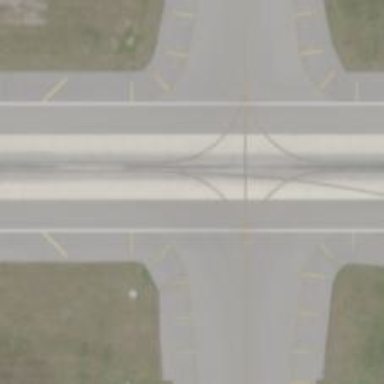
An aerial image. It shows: Image of taxiway at airport.